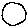
Label: circle